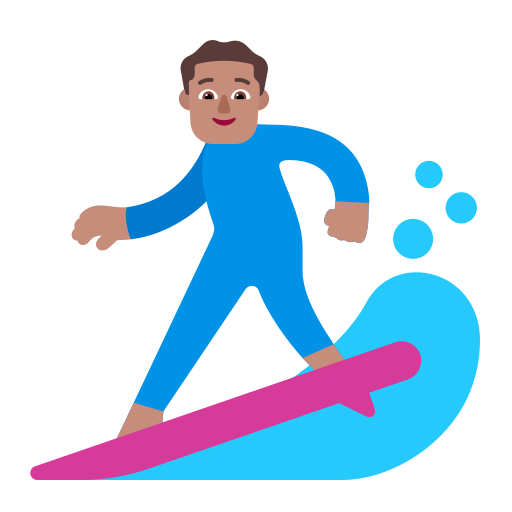
man surfing flat